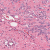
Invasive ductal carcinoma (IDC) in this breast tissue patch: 1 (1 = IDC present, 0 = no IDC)